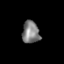
Tissue: prostate
Cell type: T cells
Senescence score: 0.7496
Nuclear area (px): 380
Mean DAPI intensity: 127.366